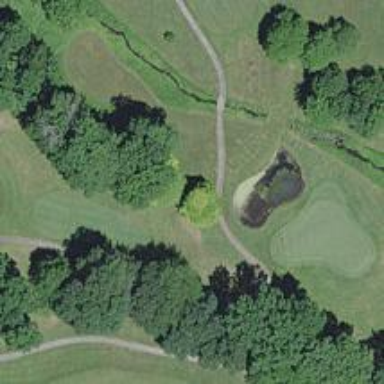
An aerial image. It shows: Path for golf carts.